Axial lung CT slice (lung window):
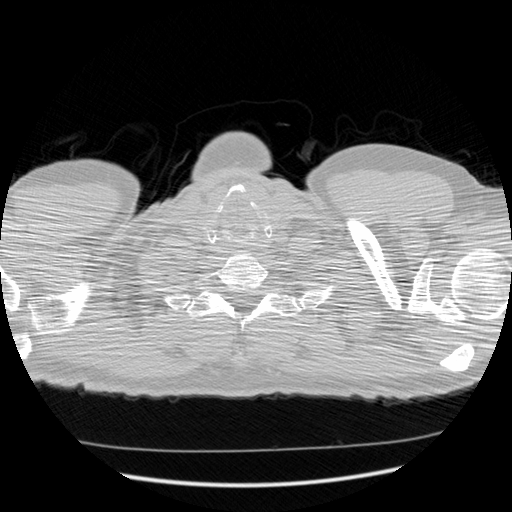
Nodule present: no